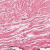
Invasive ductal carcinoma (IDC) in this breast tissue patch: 0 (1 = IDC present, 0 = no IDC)